Interaction volume radius: 5 \u00c5
Interaction volume height: 15 \u00c5
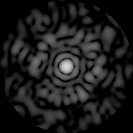
Disorder parameter: 0.8186